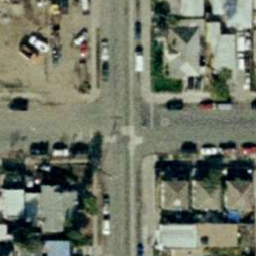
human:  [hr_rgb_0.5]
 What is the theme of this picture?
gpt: intersection

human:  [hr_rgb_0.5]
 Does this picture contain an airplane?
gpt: no

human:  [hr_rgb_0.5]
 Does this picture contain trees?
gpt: yes